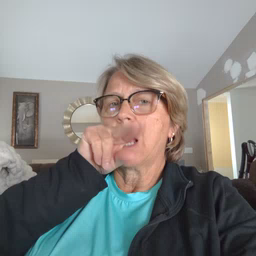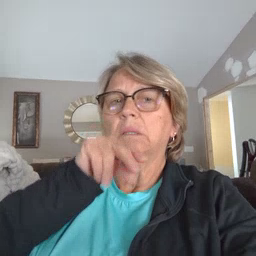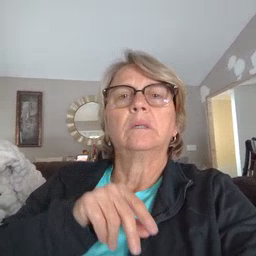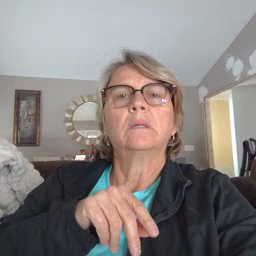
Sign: duck